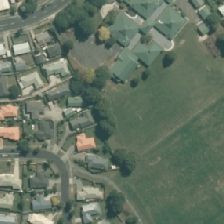
Land cover: urban_parkland